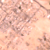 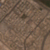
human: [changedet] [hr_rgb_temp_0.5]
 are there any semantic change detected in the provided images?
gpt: The housing development has been extended.